Question: I'd like to drag customView.
But, when I drag the customView, it always move from location (0, 0).
Please look at following image.
the red parts is the customView, and when I drag it, it move to the location.

How do I fix it to make move customView correctly?
I have this code.
'labelview' is the customView(subclass of UIView).
'''
- (void)viewDidLoad
{
[super viewDidLoad];
_labelView = [[LabelView alloc]initWithFrame:CGRectMake(20, 60, 200, 100)];
UIPanGestureRecognizer* pan = [[UIPanGestureRecognizer alloc]initWithTarget:self action:@selector(panAction:)];
[_labelView addGestureRecognizer:pan];
[self.view addSubview:_labelView];
}
- (void)panAction:(UIPanGestureRecognizer *)sender
{
CGPoint p = [sender translationInView:self.view];
CGPoint movedPoint = CGPointMake(_labelView.center.x + p.x, _labelView.center.y + p.y);
sender.view.center = movedPoint;
[sender setTranslation:movedPoint inView:self.view];
}
'''
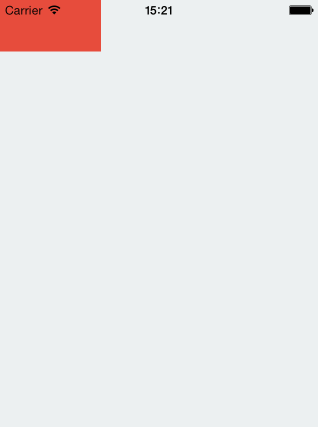
Answer: While the other two answers are correct, they are not ideal solutions because when you add a gesture recognizer to 'self.view' then anytime you drag anywhere in 'self.view' you will drag your 'LabelView', but I imagine you only want to drag it when you actually have your finger on the 'LabelView' itself.
So, just keep what you have, but change this one line:
'[sender setTranslation:movedPoint inView:self.view];'
to
'[sender setTranslation:CGPointZero inView:self.view];'